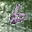
Label: 6